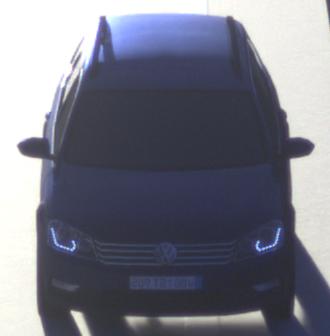
Make: VW
Model: Passat Alltrack 1.8 TSI
Detailed model: Passat (B7) Alltrack
Model produced from: 2012/03
Model produced until: 2013/06
Doors: 5
Color: blue
Road condition: dry road
Daytime: sunrise or sunset
Contrast: high contrast